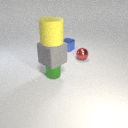
small green metal cylinder below large gray rubber cube